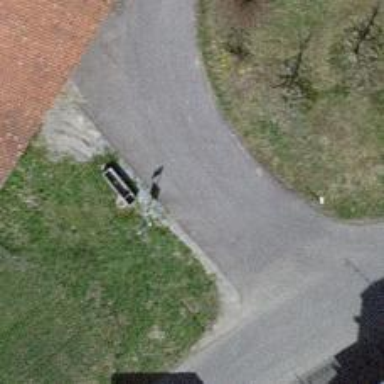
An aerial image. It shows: Bus stop with platform for public transport.